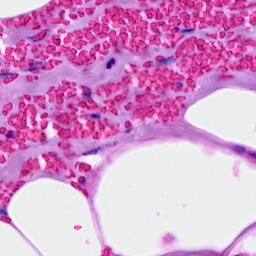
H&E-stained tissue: Breast